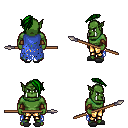
a pixel art fantasy rpg character, male body template, orc, green skin, blue tattered cape, gold greaves, green long mohawk hairstyle, leather bracers, gray slippers, spear, four views (front, back, left, right), 2x2 character sprite sheet, small pixel art, hard edges, no anti-aliasing